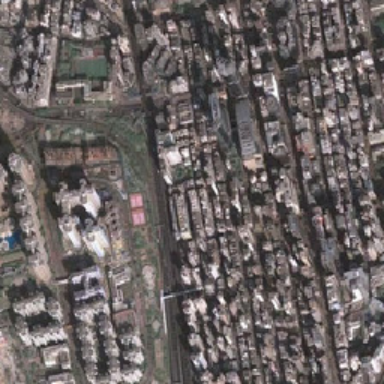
There are many high-rise buildings in the city .